【题型】解答题　【知识点】解析几何　【难度】medium
如图，点 $P$ 是以 $A$ 为圆心，半径为 1 的圆弧 $BC$（包含 $B, C$ 两个端点）上 \\
的一点，且 $\angle CAB = \frac{2\pi}{3}$，$AB = 1$，且 $\overrightarrow{AP} = \lambda \overrightarrow{AB} + \mu \overrightarrow{AC} (\lambda, \mu \in \mathbf{R})$；

(1)若 $P$ 为圆弧 $BC$ 的中点，求 $\lambda$ 和 $\mu$ 的值； \\
(2)若 $P$ 在圆弧 $BC$（包含 $B, C$ 两个端点）上运动，求 $\lambda + \mu$ 的取值范围.
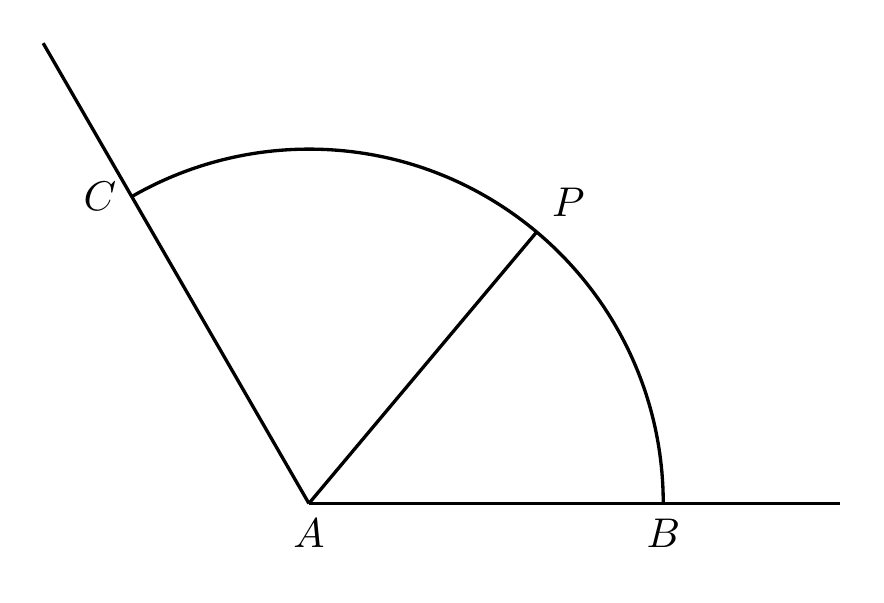
【解答】
【答案】 (1)$\lambda = \mu = 1$ \\
(2)$[1, 2]$ \\
【分析】 (1) 建立平面直角坐标系，结合平面向量的坐标运算代入计算，即可得到结果； \\
(2) 由平面向量的坐标运算表示出 $\lambda, \mu$，然后结合三角函数的值域，即可得到结果. \\
【详解】 (1) 以点 $A$ 为坐标原点，$AB$ 所在直线为 $x$ 轴建立平面直角坐标系，

由 $AB = 1$ 可得 $B(1, 0)$， \\
又 $\angle CAB = \frac{2\pi}{3}$，由三角函数的定义可得 $C\left( \cos\frac{2}{3}\pi, \sin\frac{2}{3}\pi \right)$， \\
即 $C\left( -\frac{1}{2}, \frac{\sqrt{3}}{2} \right)$， \\
因为 $P$ 为圆弧 $BC$ 的中点，所以 $\angle PAB = \frac{\pi}{3}$，又 $AP = 1$， \\
则 $P\left( \cos\frac{\pi}{3}, \sin\frac{\pi}{3} \right) = \left( \frac{1}{2}, \frac{\sqrt{3}}{2} \right)$， \\
所以 $\overrightarrow{AP} = \left( \frac{1}{2}, \frac{\sqrt{3}}{2} \right)$，$\overrightarrow{AB} = (1, 0)$，$\overrightarrow{AC} = \left( -\frac{1}{2}, \frac{\sqrt{3}}{2} \right)$， \\
由 $\overrightarrow{AP} = \lambda \overrightarrow{AB} + \mu \overrightarrow{AC}$ 可得 $\left( \frac{1}{2}, \frac{\sqrt{3}}{2} \right) = \lambda(1, 0) + \mu\left( -\frac{1}{2}, \frac{\sqrt{3}}{2} \right) = \left( \lambda - \frac{\mu}{2}, \frac{\sqrt{3}}{2}\mu \right)$， \\
即 $\begin{cases} \lambda - \frac{\mu}{2} = \frac{1}{2} \\ \frac{\sqrt{3}}{2}\mu = \frac{\sqrt{3}}{2} \end{cases}$，解得 $\begin{cases} \lambda = 1 \\ \mu = 1 \end{cases}$. \\
(2) 设 $\angle PAB = \theta, \theta \in [0, \frac{2}{3}\pi]$，则 $P(\cos\theta, \sin\theta)$，所以 $\overrightarrow{AP} = (\cos\theta, \sin\theta)$， \\
由 $\overrightarrow{AP} = \lambda \overrightarrow{AB} + \mu \overrightarrow{AC}$ 可得 $(\cos\theta, \sin\theta) = \lambda(1, 0) + \mu\left( -\frac{1}{2}, \frac{\sqrt{3}}{2} \right) = \left( \lambda - \frac{\mu}{2}, \frac{\sqrt{3}}{2}\mu \right)$， \\
可得 $\begin{cases} \lambda - \frac{\mu}{2} = \cos\theta \\ \frac{\sqrt{3}}{2}\mu = \sin\theta \end{cases}$，解得 $\begin{cases} \lambda = \cos\theta + \frac{\sin\theta}{\sqrt{3}} \\ \mu = \frac{2\sin\theta}{\sqrt{3}} \end{cases}$， \\
所以 $\lambda + \mu = \sqrt{3}\sin\theta + \cos\theta = 2\sin\left( \theta + \frac{\pi}{6} \right)$， \\
因为 $\theta \in [0, \frac{2}{3}\pi]$，所以 $\theta + \frac{\pi}{6} \in [\frac{\pi}{6}, \frac{5}{6}\pi]$， \\
当 $\theta + \frac{\pi}{6} = \frac{\pi}{2}$ 时，即 $\theta = \frac{\pi}{3}$ 时，$\sin\left( \theta + \frac{\pi}{6} \right)$ 取得最大值 1，此时 $\lambda + \mu$ 的最大值为 2， \\
当 $\theta + \frac{\pi}{6} = \frac{\pi}{6}$ 或 $\frac{5}{6}\pi$ 时，即 $\theta = 0$ 或 $\frac{2}{3}\pi$ 时，$\sin\left( \theta + \frac{\pi}{6} \right)$ 取得最小值 $\frac{1}{2}$， \\
此时 $\lambda + \mu$ 的最小值为 1， \\
所以 $\lambda + \mu$ 的取值范围为 $[1, 2]$.
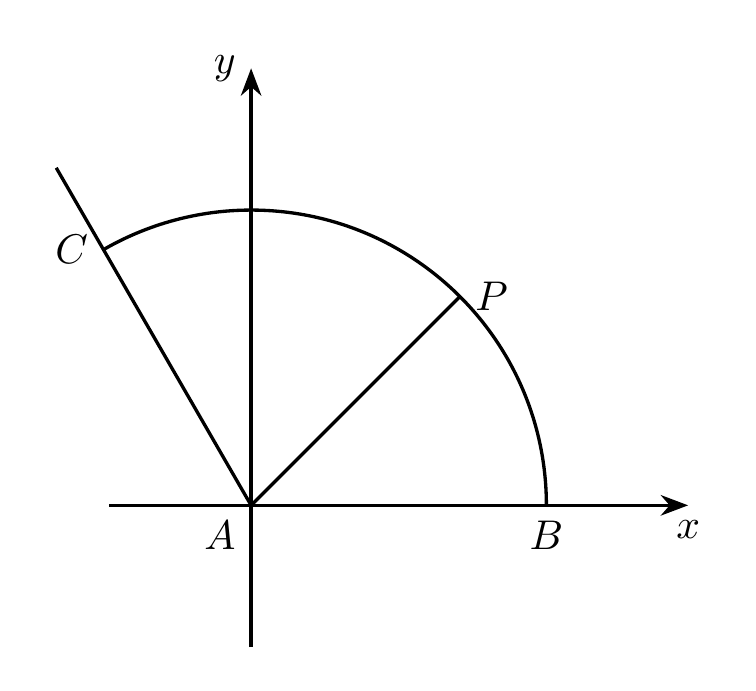